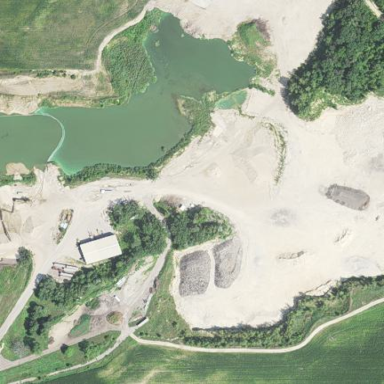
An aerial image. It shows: Quarry area.